Question: I have an unsorted 'Dictionary<int, Dictionary<int, string>>' and when trying to sort its value's Keys its throwing 'System.ArgumentException: At least one object must implement IComparable.' Following is the function,
'''
private static Dictionary<int, Dictionary<int, string>> SortDictionary(Dictionary<int, Dictionary<int, string>> unSortedDict)
{
var sortedDict = (unSortedDict.OrderBy(entry => entry.Value.Keys)).ToDictionary(pair => pair.Key, pair => pair.Value);
return sortedDict;
}
'''
I am attaching the data screen shot below where you can see the keys unsorted so you have an idea what i am trying to achieve, surly i am doing something wrong and i need your guidance, thanks

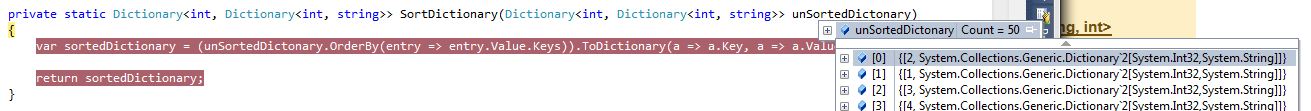
Answer: Dictionary is, by design, inherently unsorted. If you sort the dictionary values, then convert it back to a Dictionary, you'll end up with an unsorted collection again.
That being said, the error is occuring because you're trying to call 'OrderBy' with a <URL>, which isn't a sortable type.
You may want to consider some other collection, such as a <URL>. This will require writing a custom comparer to maintain the sort, however.